Field crop: maize
Growth stage: 2
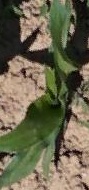
Species: maize